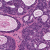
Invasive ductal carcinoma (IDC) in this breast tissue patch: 0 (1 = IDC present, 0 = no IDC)